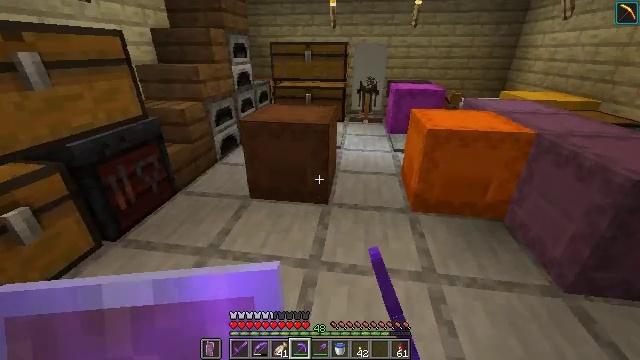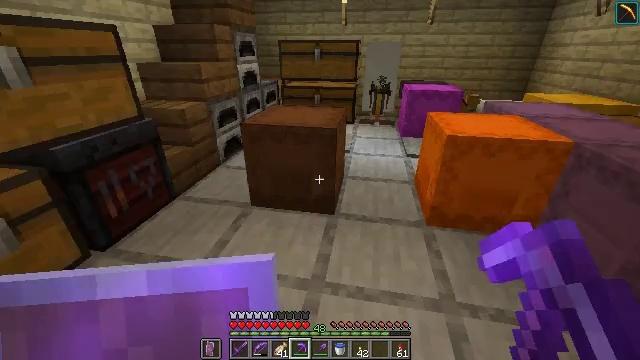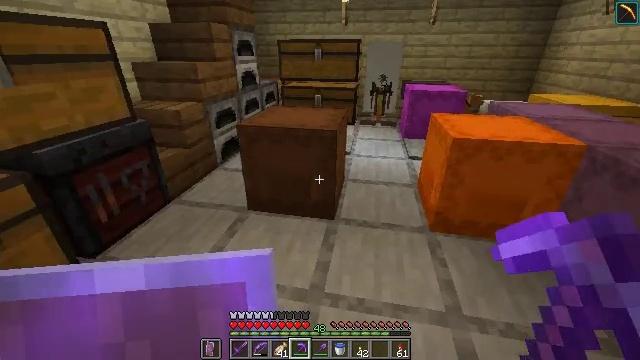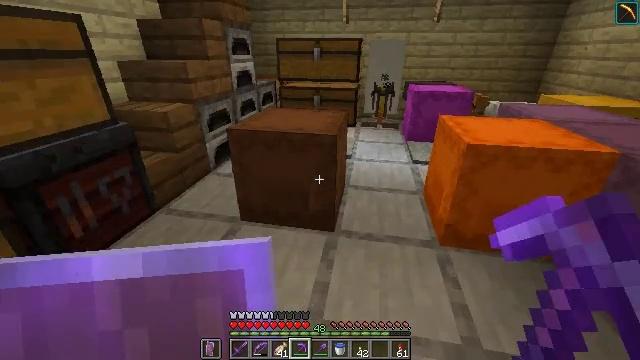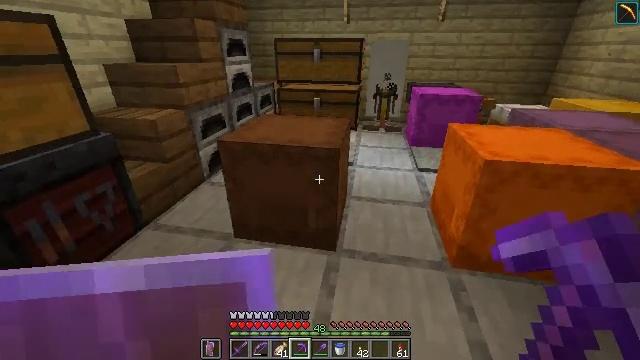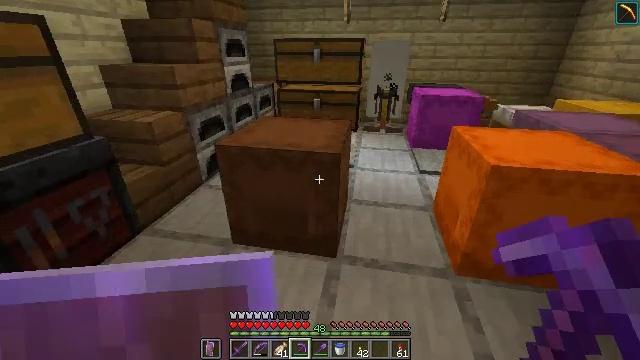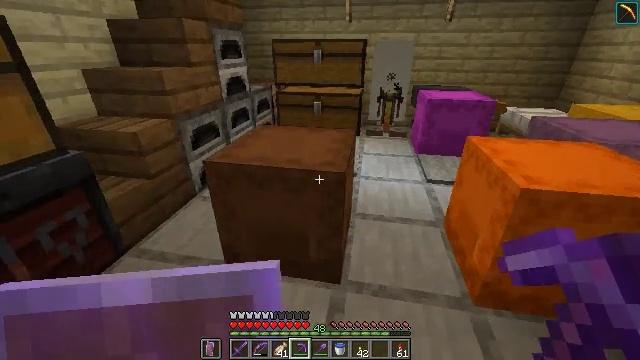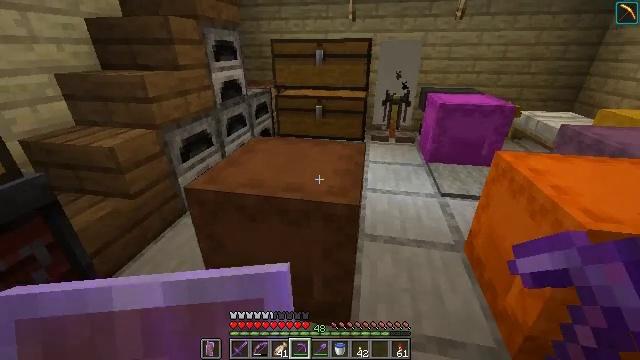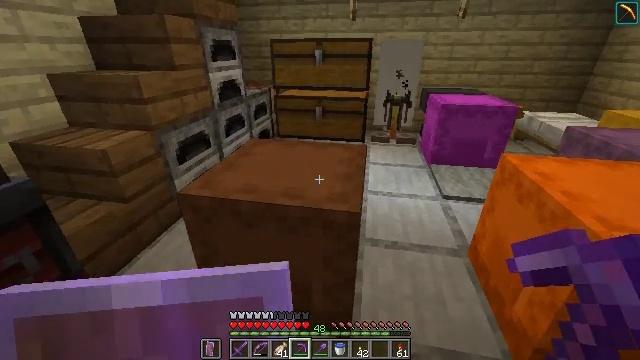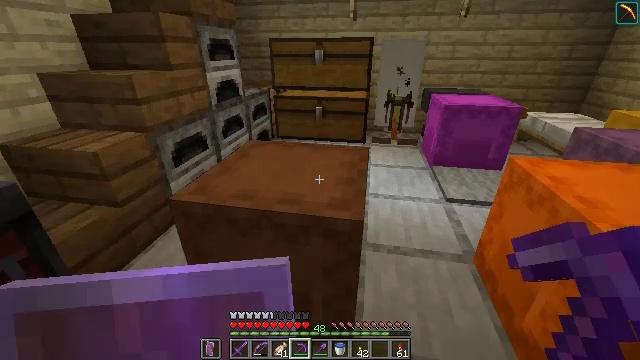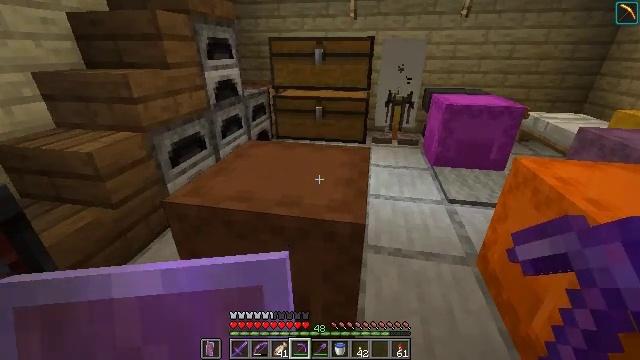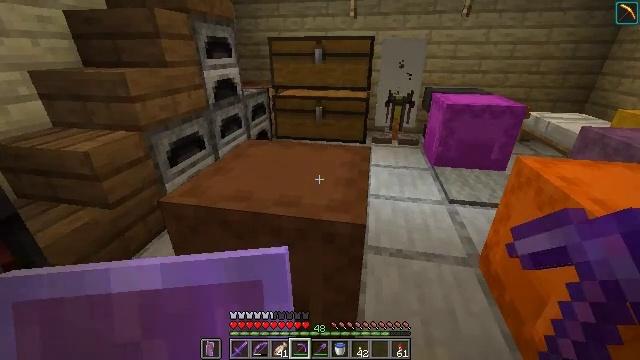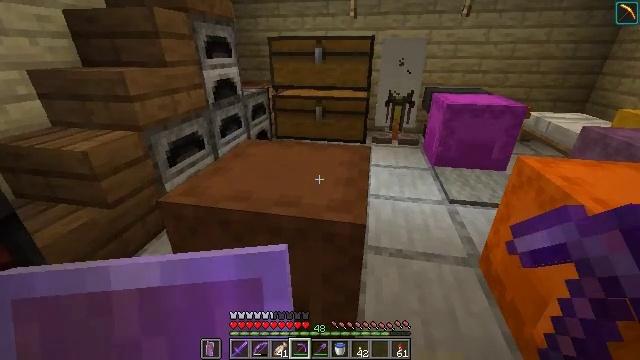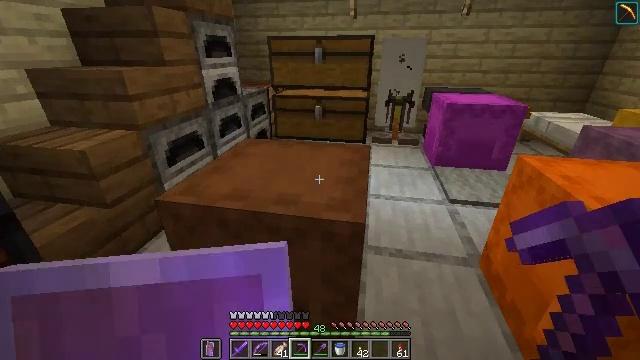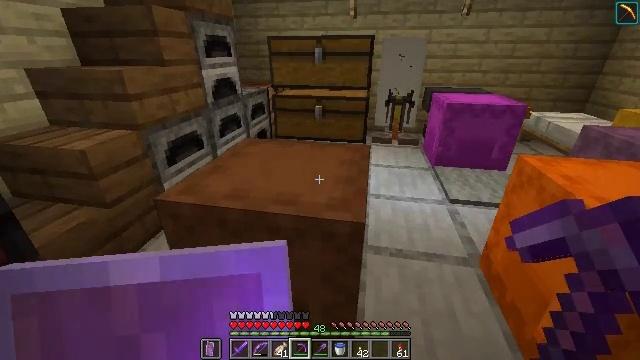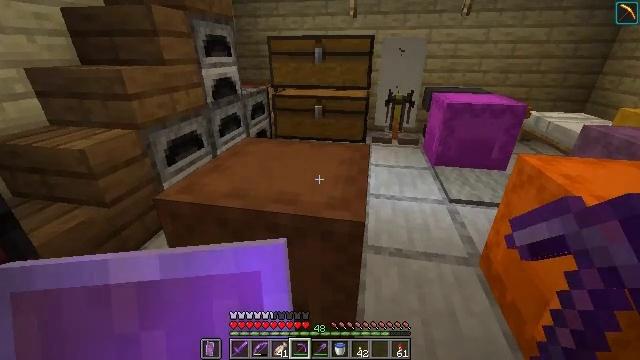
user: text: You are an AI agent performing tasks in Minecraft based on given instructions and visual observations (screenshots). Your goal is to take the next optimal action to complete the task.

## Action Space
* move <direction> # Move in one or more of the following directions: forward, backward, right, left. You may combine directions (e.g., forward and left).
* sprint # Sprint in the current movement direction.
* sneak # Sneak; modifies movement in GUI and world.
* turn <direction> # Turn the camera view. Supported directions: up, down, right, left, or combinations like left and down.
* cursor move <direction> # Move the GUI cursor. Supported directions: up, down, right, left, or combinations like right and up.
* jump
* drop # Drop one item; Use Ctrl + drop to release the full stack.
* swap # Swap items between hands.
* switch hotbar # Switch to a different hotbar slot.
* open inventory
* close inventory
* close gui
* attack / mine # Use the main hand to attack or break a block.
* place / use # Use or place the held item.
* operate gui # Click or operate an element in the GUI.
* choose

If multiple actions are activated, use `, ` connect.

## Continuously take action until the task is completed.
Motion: motion action
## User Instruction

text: Gather the beacon from its base.
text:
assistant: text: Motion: move forward, turn left
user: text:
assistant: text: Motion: move forward
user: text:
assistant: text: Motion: move forward
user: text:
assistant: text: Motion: move forward
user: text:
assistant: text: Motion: move forward
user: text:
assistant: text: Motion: move forward
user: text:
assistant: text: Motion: move forward
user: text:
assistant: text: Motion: no_op
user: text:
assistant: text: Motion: no_op
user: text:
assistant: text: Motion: no_op
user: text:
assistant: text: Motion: no_op
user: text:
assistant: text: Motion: no_op
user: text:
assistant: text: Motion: no_op
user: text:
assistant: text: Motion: no_op
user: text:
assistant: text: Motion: no_op
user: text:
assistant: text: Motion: use / place
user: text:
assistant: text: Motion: use / place
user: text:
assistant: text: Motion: use / place
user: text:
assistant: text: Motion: no_op
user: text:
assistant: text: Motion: no_op
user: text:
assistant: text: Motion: open gui
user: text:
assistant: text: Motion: no_op
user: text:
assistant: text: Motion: no_op
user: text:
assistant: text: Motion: no_op
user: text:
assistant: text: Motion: no_op
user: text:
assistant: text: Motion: no_op
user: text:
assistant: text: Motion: no_op
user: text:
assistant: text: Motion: no_op
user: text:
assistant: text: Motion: no_op
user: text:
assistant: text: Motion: no_op